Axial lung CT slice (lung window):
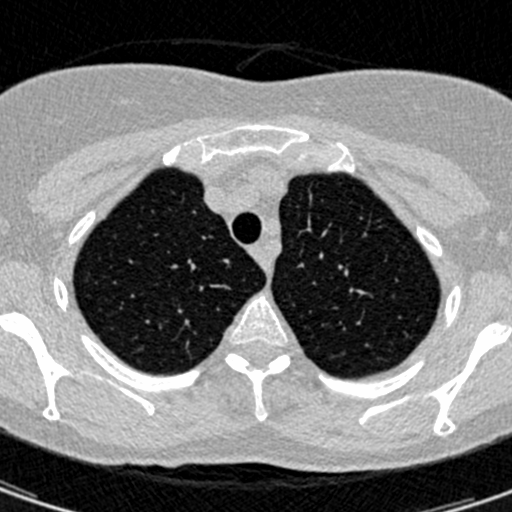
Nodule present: no